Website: lowes
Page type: billing-address
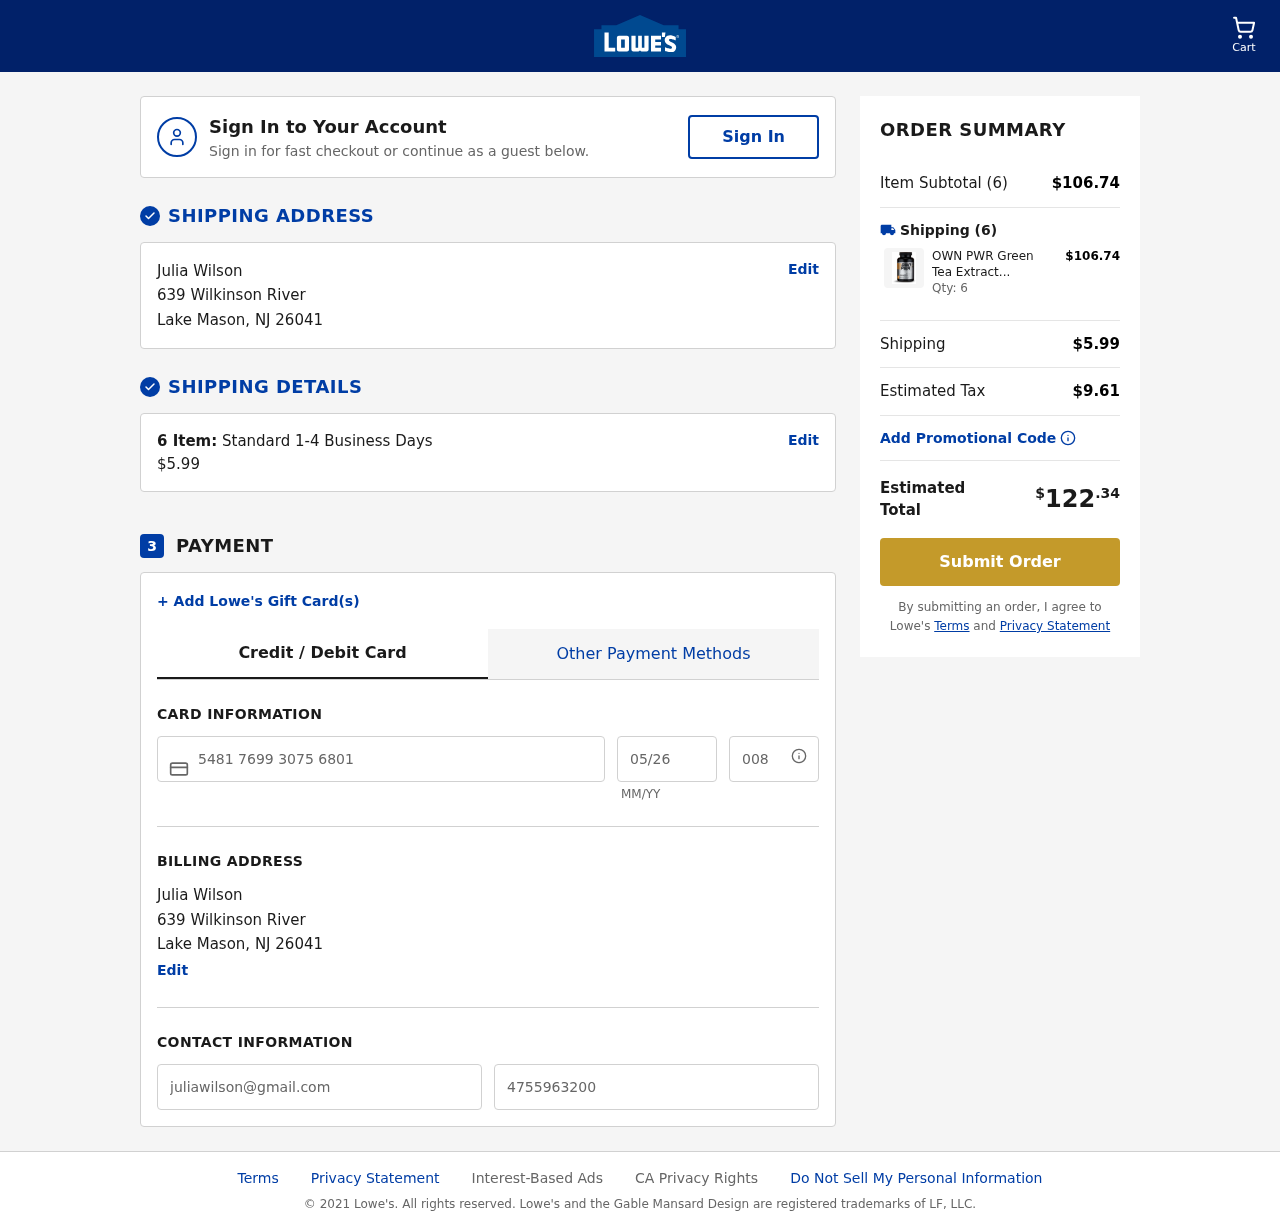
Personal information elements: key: PII_CARD_CVV
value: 008
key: PII_CARD_EXPIRY
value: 05/26
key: PII_CARD_NUMBER
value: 5481 7699 3075 6801
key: PII_CITY
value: Lake Mason
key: PII_EMAIL
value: juliawilson@gmail.com
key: PII_FULLNAME
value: Julia Wilson
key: PII_PHONE
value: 4755963200
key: PII_POSTCODE
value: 26041
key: PII_STATE_ABBR
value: NJ
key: PII_STREET
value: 639 Wilkinson River
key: PII_FULLNAME2
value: Julia Wilson
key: PII_CITY2
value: Lake Mason
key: PII_STATE_ABBR2
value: NJ
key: PII_POSTCODE_FULL
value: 26041
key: PII_POSTCODE_NUMERIC
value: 26041
Product elements: key: PRODUCT1_NAME
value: OWN PWR Green Tea Extract 500 MG with 250 MG EGCG, 120 Capsules, 4 Month Supply
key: PRODUCT1_PRICE
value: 17.79
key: PRODUCT1_QUANTITY
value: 6
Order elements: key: ORDER_NUM_ITEMS
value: Cart
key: ORDER_NUM_ITEMS
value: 6 Item:
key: ORDER_NUM_ITEMS
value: Item Subtotal (6)
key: ORDER_SHIPPING_COST
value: $5.99
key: ORDER_SUBTOTAL
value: $106.74
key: ORDER_TAX
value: $9.61
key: ORDER_TOTAL
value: $122.34